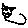
Label: cat